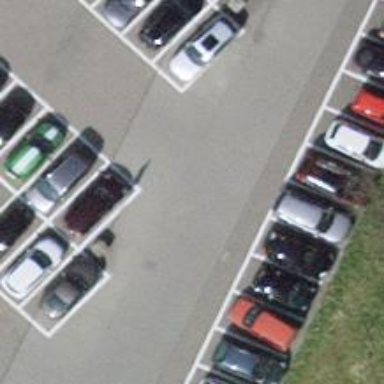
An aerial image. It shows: Asphalt parking aisle designated as service road.